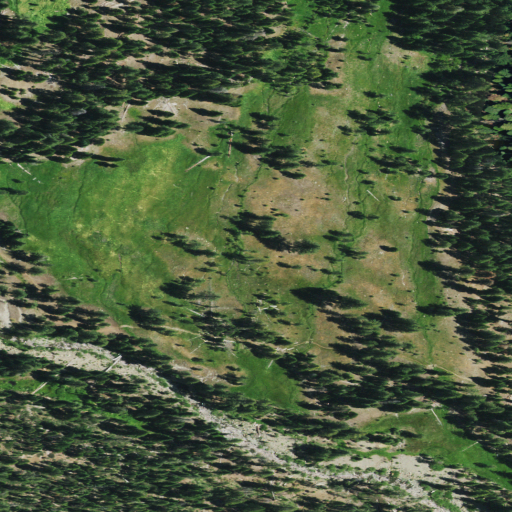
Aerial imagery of plain(s) in California named Parker Meadow containing woody wetlands, evergreen forest, shrub, open development, mixed forest, and herbaceous wetlands